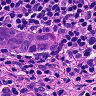
Metastatic tissue present: yes